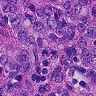
Metastatic tissue present: yes